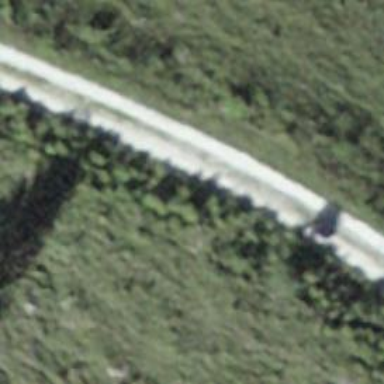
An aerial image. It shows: Gravel track with Grade 3 quality.